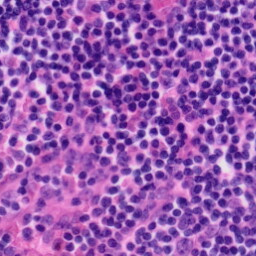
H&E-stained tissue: Tonsil